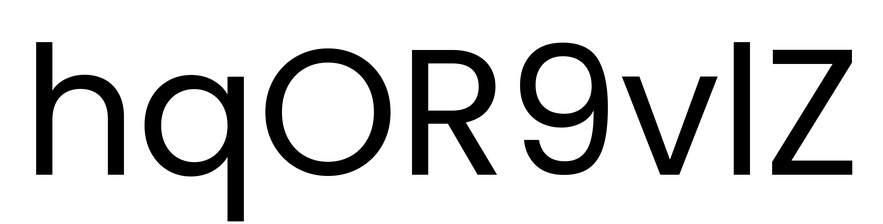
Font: Poppins-Regular